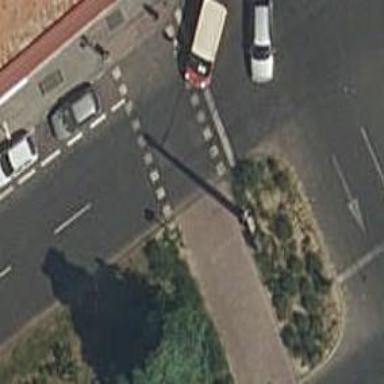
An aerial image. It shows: Zebra crossing with traffic signals.